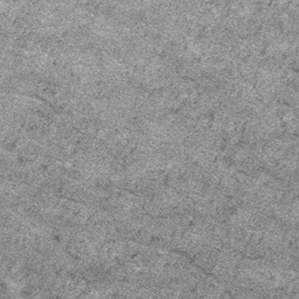
Label: frost